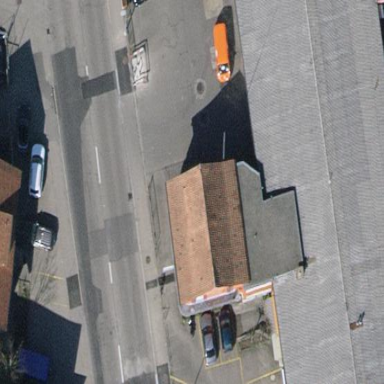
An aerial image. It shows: Industrial building.